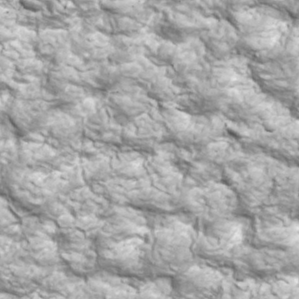
Label: non_frost